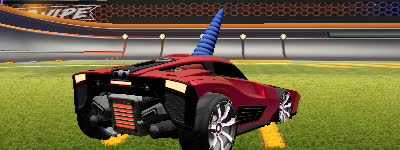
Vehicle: breakout